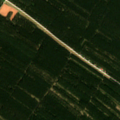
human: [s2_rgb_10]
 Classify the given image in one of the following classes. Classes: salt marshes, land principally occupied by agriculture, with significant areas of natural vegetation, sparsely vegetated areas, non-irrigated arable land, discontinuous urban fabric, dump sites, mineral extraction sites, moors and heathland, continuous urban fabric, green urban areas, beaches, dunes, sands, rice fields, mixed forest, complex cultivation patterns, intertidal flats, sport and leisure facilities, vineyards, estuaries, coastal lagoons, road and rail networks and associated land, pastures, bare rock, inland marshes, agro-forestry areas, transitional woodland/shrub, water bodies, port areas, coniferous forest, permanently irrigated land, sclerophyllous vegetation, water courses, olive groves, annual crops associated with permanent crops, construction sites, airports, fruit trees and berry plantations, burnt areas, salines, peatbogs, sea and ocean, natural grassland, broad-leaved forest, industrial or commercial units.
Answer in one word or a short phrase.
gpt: land principally occupied by agriculture, with significant areas of natural vegetation, coniferous forest